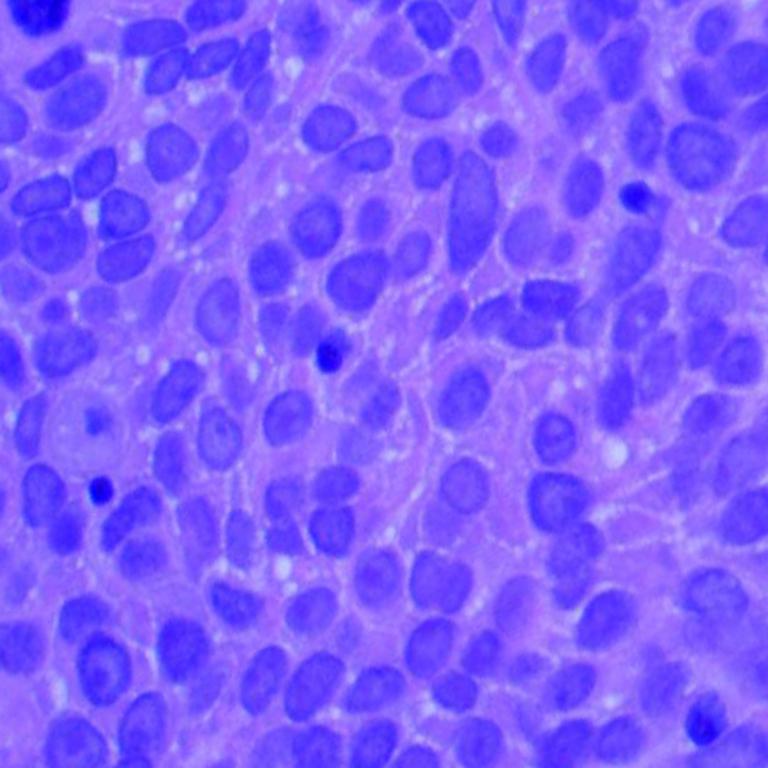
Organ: lung
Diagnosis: squamous carcinomas